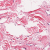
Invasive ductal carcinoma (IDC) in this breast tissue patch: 0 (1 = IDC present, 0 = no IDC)